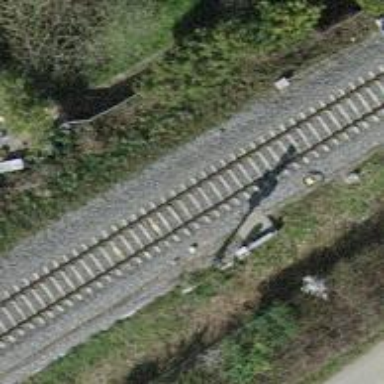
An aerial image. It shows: Railway signal.